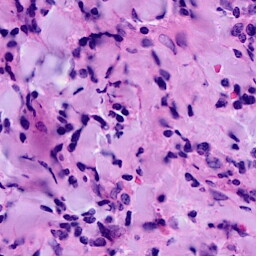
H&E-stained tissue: Breast